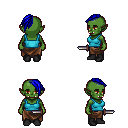
a pixel art fantasy rpg character, female body template, orc, green skin, teal pirate shirt, robe skirt, blue long mohawk hairstyle, black shoes, dagger, four views (front, back, left, right), 2x2 character sprite sheet, small pixel art, hard edges, no anti-aliasing